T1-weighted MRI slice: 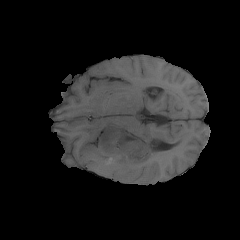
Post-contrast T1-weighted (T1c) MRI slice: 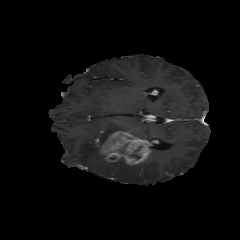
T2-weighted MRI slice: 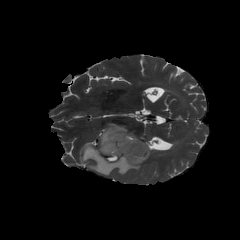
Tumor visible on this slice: yes